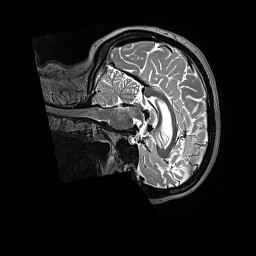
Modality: T2w
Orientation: sagittal
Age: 51
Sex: female
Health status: ill
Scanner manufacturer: siemens
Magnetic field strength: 3 T
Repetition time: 3.2 s
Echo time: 0.564 s